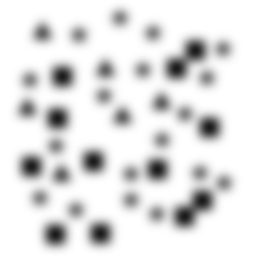
Squares: 12
Triangles: 6
Stars: 18
Total shapes: 36